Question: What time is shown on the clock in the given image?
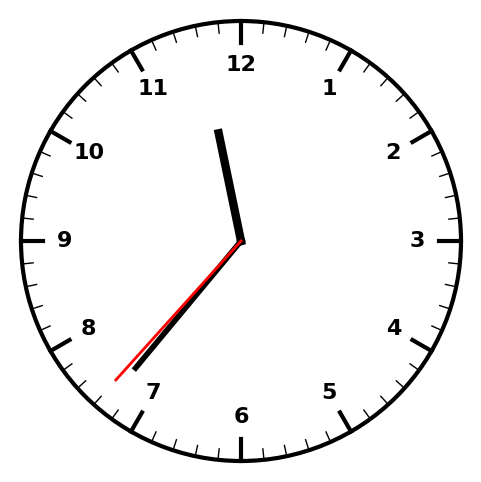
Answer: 11:36:37